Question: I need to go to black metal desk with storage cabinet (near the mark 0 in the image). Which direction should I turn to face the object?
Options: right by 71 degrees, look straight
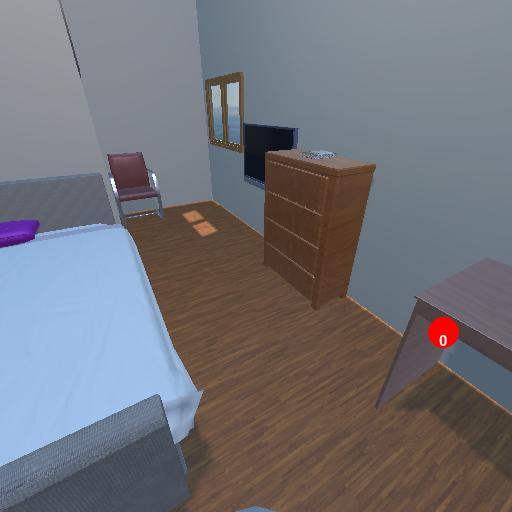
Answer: right by 71 degrees